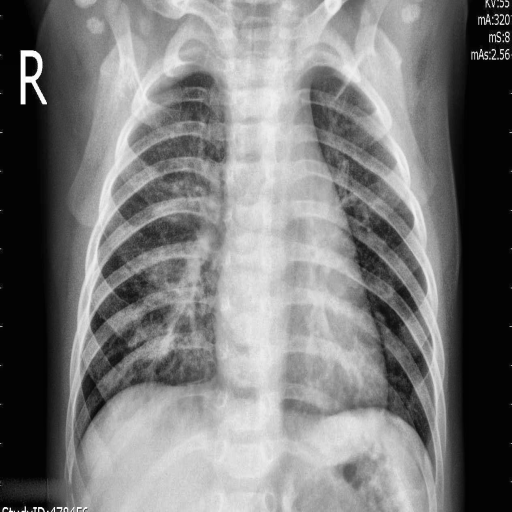
Finding: PNEUMONIA